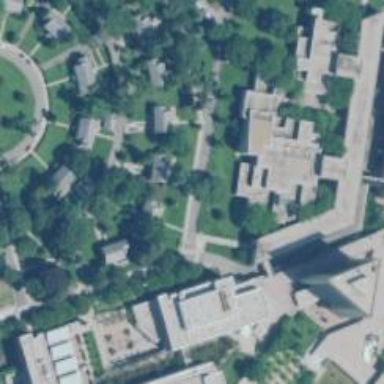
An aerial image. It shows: College building.